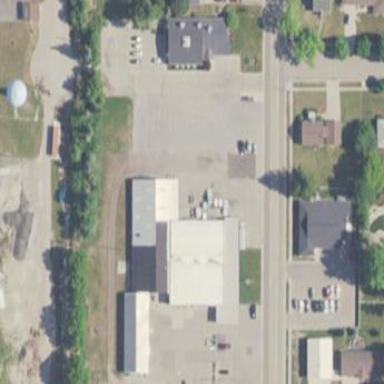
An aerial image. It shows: Hardware shop located inside building.